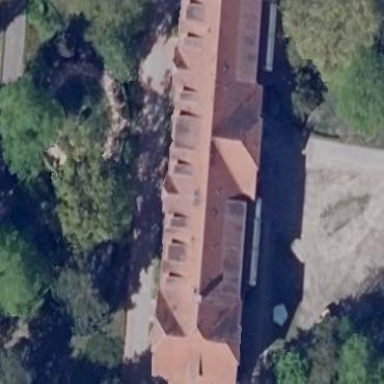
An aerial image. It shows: Hospital building.